Field crop: maize
Growth stage: 2
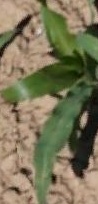
Species: maize